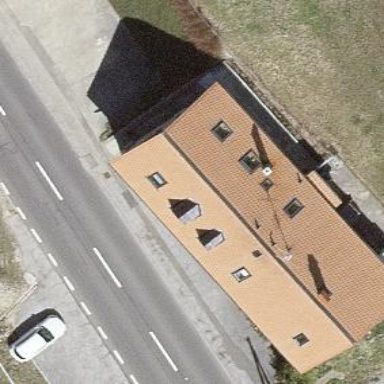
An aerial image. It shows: Building with gabled roof.